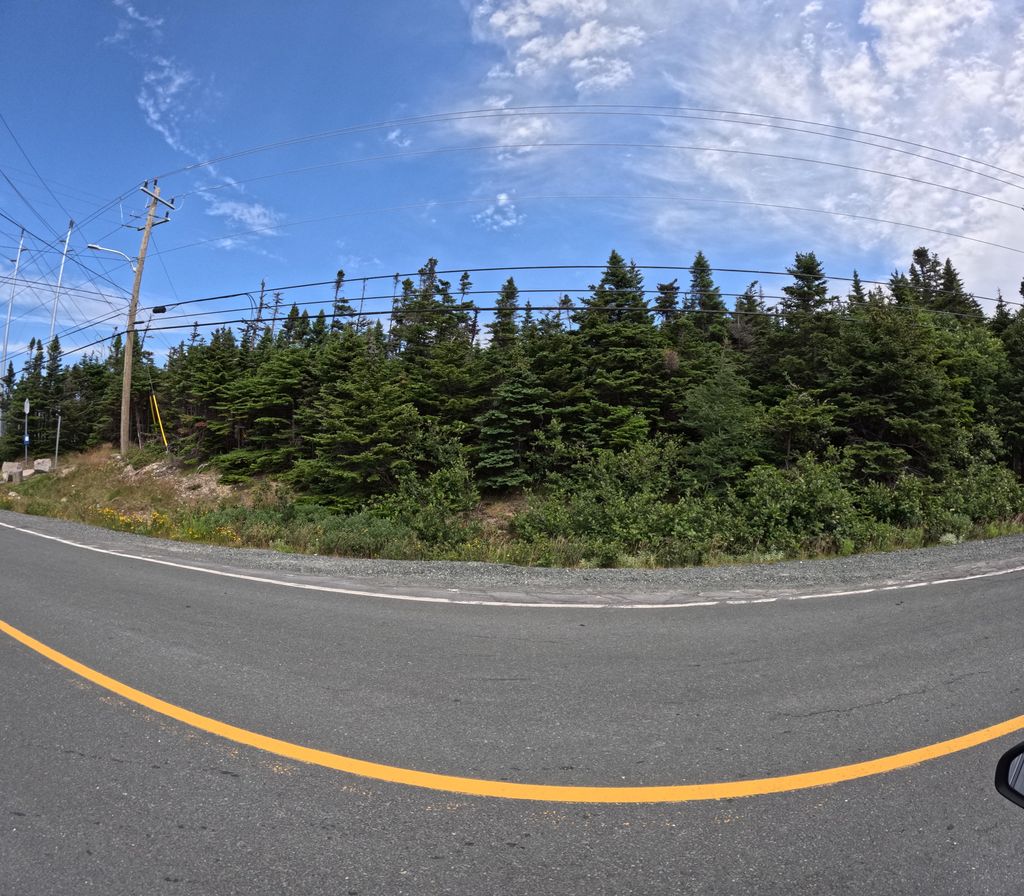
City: st_johns